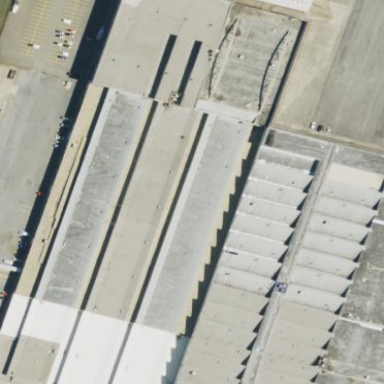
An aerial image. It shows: Hangar.